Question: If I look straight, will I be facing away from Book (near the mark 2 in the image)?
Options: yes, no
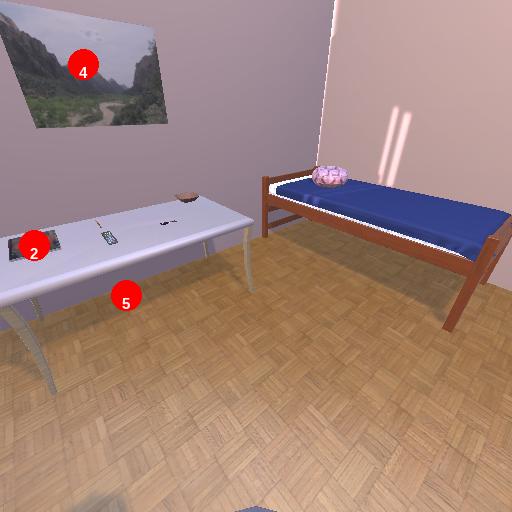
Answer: yes